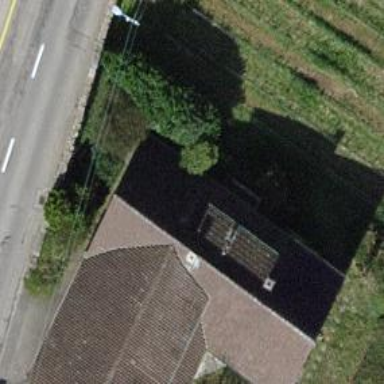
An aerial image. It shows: Detached building with gabled roof.